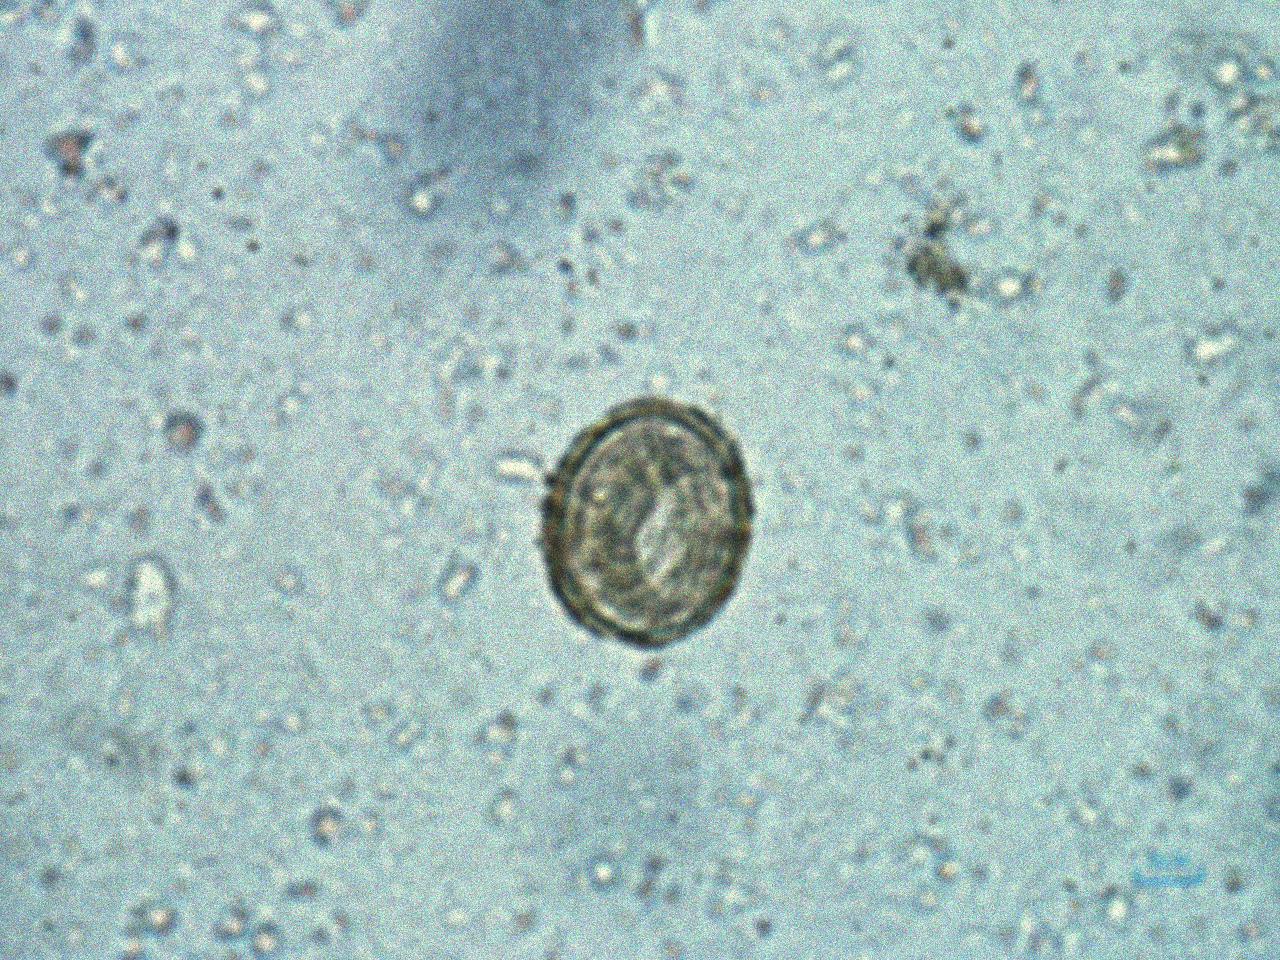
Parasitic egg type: Ascaris lumbricoides